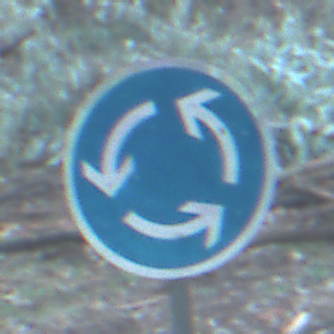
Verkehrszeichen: Kreisverkehr
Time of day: MorningAfternoon
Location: Outdoor (Nature)
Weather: Clear
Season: NotSpecified
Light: Natural